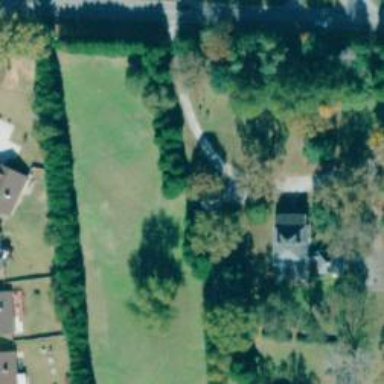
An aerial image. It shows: Driveway.